Question: I tried to Use 'ROW_NUMBER()' clause to retrieve a specific row number
when i execute this query
'''
SELECT
student.Aca_num,id_num,student.name,dob,pic,class.name,
student.tell,student.mobile1,mobile2,student.Email,nach.name,dist,notes
FROM
student,[user],users_classes,class,nach
WHERE
((class.ID)=student.class)
and
((nach.ID)=student.nach)
and
((student.class)=users_classes.Class_ID)
AND
((users_classes.[User_ID])=[user].ID)
AND
(([user].ID)=3)
'''

now i Need to use 'Row Number()' with this Query to retrieve only one row by specify row number .
I use 'Row Number()' Like this
'''
SELECT * FROM
(SELECT ROW_NUMBER() OVER (ORDER BY name) AS Row, * FROM Student) AS EMP
WHERE Row = 3
'''
this query return 'third' row of student table
but there is an error when using 'Row Number()' with multiple Tables such as (student,class)
'''
SELECT * FROM
(SELECT ROW_NUMBER() OVER (ORDER BY student.name) AS Row, * FROM Student,Class) AS EMP
WHERE Row = 3
'''
it gives me this Error
> Msg 8156, Level 16, State 1, Line 10 The column 'Name' was specified
multiple times for 'EMP'.
how can I Use 'Row Number()' clause with multiple Table to return the specific row number|
thanks in advance
Regards ...
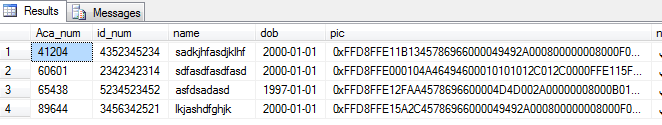
Answer: That's nothing to do with 'ROW_NUMBER()'.
In both your 'Student' and 'Class' tables, you have a column called 'Name'. When you create a subquery, the column names in the result set must be distinct.
So don't use '*', name columns explicitly, including (if you must have both names) an alias for one:
'''
SELECT * FROM
(SELECT ROW_NUMBER() OVER (ORDER BY s.name) AS Row, s.Name as StudentName,c.Name as ClassName FROM Student s,Class c) AS EMP
WHERE Row = 3
'''
Of course, at the moment, you're performing a Cartesian join between the two tables. It's more likely that you want to join the tables in some way, e.g.
'''
... FROM Student s INNER JOIN Class c on s.class = c.id ...
'''